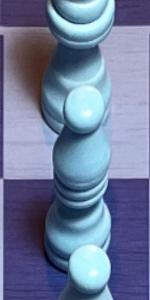
Label: Bishop_White